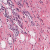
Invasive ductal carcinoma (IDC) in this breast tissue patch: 0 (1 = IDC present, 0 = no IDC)